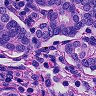
Metastatic tissue present: yes